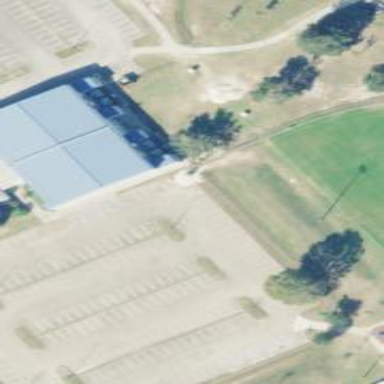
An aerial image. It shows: Building being used as sports hall.